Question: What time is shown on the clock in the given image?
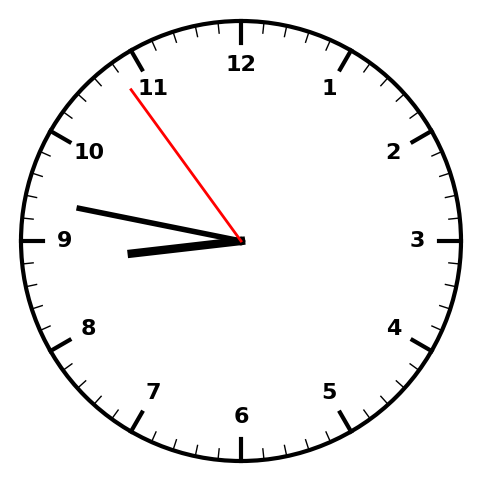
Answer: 08:46:54